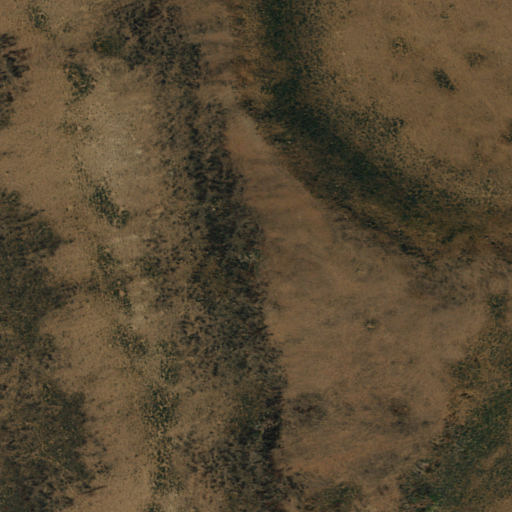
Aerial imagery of mountain in Nevada named Trough Mountain containing only shrub